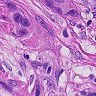
Metastatic tissue present: yes